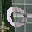
Label: 0